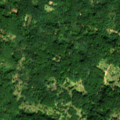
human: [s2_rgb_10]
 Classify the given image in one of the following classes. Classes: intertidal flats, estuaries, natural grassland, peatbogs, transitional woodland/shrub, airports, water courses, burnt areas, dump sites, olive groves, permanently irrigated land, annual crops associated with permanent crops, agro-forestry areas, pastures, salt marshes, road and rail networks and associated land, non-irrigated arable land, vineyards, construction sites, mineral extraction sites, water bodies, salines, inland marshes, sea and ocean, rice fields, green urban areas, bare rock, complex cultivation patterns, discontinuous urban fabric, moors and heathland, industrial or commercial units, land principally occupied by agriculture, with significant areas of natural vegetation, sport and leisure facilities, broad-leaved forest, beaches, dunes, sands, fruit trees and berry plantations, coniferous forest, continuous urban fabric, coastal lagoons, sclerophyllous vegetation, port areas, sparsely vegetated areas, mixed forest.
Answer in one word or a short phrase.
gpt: broad-leaved forest, transitional woodland/shrub